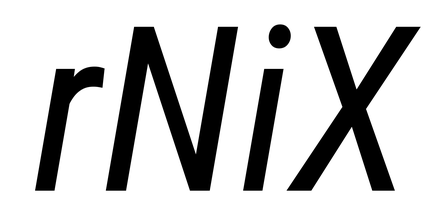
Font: Roboto-Italic_Condensed_Italic